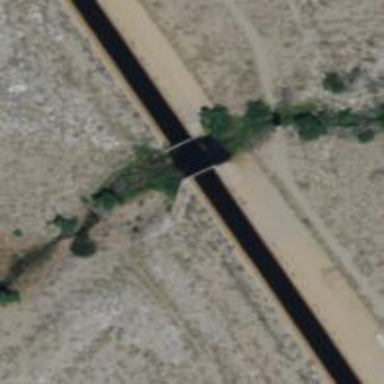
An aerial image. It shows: Aqueduct bridge with beam structure.